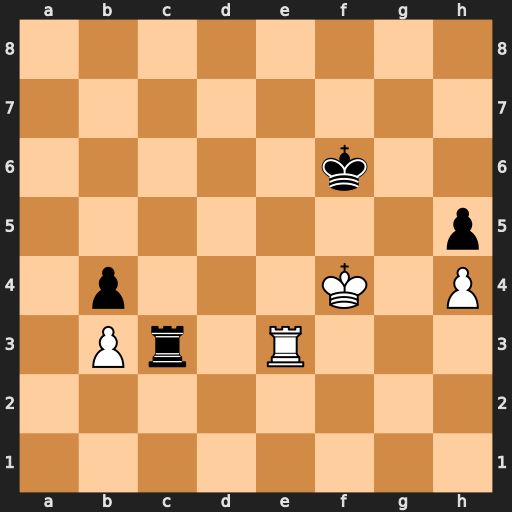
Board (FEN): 8/8/5k2/7p/1p3K1P/1Pr1R3/8/8
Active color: w
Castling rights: -
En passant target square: -
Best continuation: Rxc3 bxc3 Ke3 Ke5 Kd3